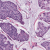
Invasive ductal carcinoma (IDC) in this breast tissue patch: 1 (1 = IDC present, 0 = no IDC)